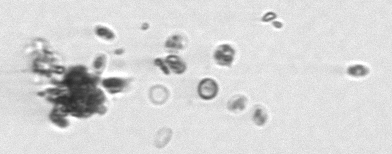
Label: Thalassiosira_sp_aff_mala